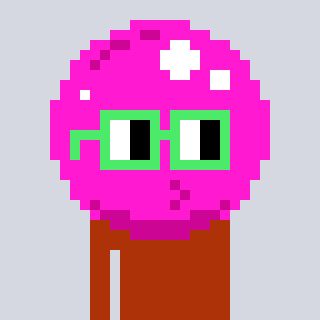
a pixel art character with square light green glasses, a bubblegum-shaped head and a hotbrown-colored body on a cool background